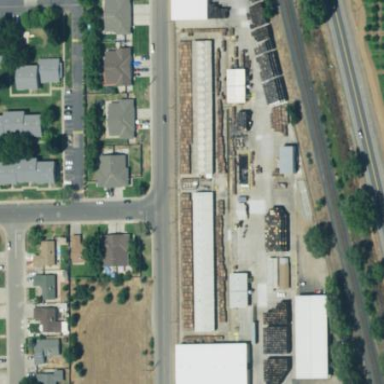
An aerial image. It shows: Industrial building.